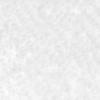
Label: no_change